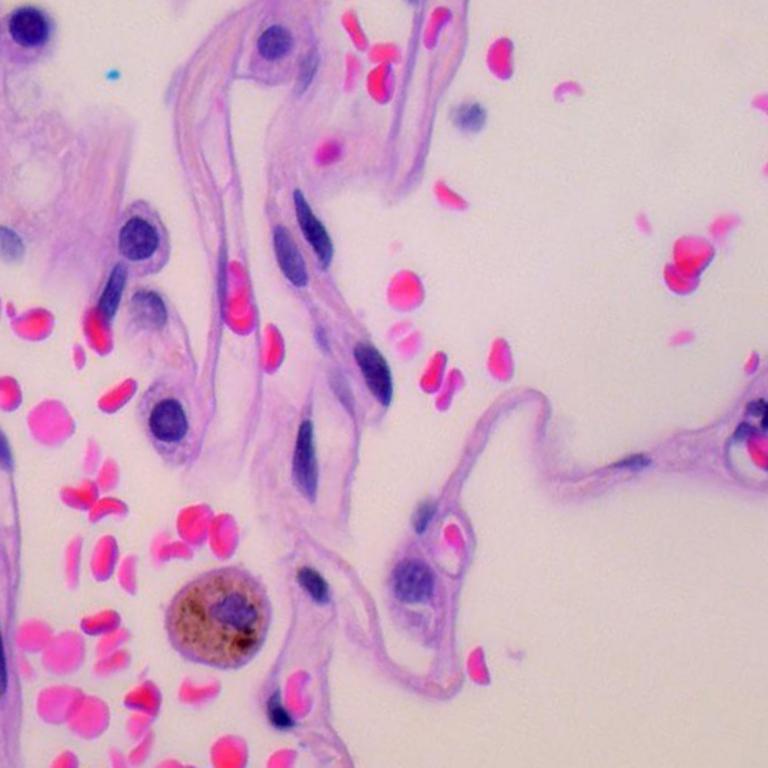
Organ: lung
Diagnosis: benign